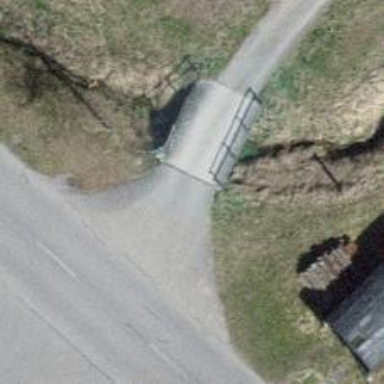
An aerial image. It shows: Track road on bridge.